Question:
I'm using view injection like this. GridViews are created according to API data.
'''
if(followup.size()>0)
{
for (Followup fData : followup)
{
String followupId= fData.get("id");
LinearLayout lLayout=(LinearLayout) findViewById(R.id.lLayout);
LinearLayout ll1= new LinearLayout(this);
ll1.setOrientation(LinearLayout.VERTICAL);
TextView txtfup= new TextView(this);
txtfup.setBackground(getResources().getDrawable(R.drawable.bg));
txtfup.setTypeface(face);
txtfup.setText(" Followup " + i++);
txtfup.setTextColor(Color.WHITE);
txtfup.setGravity(Gravity.LEFT);
txtfup.setTextSize(18);
LayoutParams params = new LayoutParams(
LayoutParams.FILL_PARENT,
LayoutParams.WRAP_CONTENT
);
txtfup.setLayoutParams(params);
ll1.addView(txtfup);
TextView txtEmpty= new TextView(this);
txtEmpty.setText("");
ll1.addView(txtEmpty);
lLayout.addView(ll1);
RelativeLayout rLayout=new RelativeLayout(this);
LinearLayout.LayoutParams relativeParams = new LinearLayout.LayoutParams(
new LinearLayout.LayoutParams(
LinearLayout.LayoutParams.MATCH_PARENT,
LinearLayout.LayoutParams.WRAP_CONTENT));
relativeParams.setMargins(40, 8, 40, 30);// left, top, right, bottom
rLayout.setLayoutParams(relativeParams);
rLayout.requestLayout();
gridViewF= new GridView(this);
gridViewF.setHorizontalSpacing(10);
gridViewF.setNumColumns(5);
rLayout.addView(gridViewF);
lLayout.addView(rLayout);
//gridViewF.setOnItemClickListener(gridViewOnclickListener_followup);
//---------------------------------
RelativeLayout rLayout1=new RelativeLayout(this);
LinearLayout.LayoutParams relativeParams1 = new LinearLayout.LayoutParams(
new LinearLayout.LayoutParams(
LinearLayout.LayoutParams.MATCH_PARENT,
LinearLayout.LayoutParams.WRAP_CONTENT));
relativeParams1.setMargins(40, 10, 40, 40);// left, top, right, bottom
rLayout1.setLayoutParams(relativeParams);
rLayout1.requestLayout();
TableRow row=new TableRow(this.getApplicationContext());
TableRow row1=new TableRow(this.getApplicationContext());
TableLayout tlayout=new TableLayout(this.getApplicationContext());
row=new TableRow(this);
row1=new TableRow(this);
TableLayout.LayoutParams tableRowParams=
new TableLayout.LayoutParams
(TableLayout.LayoutParams.FILL_PARENT,TableLayout.LayoutParams.WRAP_CONTENT);
tableRowParams.setMargins(6, 2, 6, 2);
row.setLayoutParams(tableRowParams);
row1.setLayoutParams(tableRowParams);
TextView text1=new TextView(this);
TextView text2=new TextView(this);
TextView text3=new TextView(this);
TextView text4=new TextView(this);
text1.setTypeface(face);
text2.setTypeface(face1);
text3.setTypeface(face);
text4.setTypeface(face1);
text1.setTextSize(18);
text2.setTextSize(16);
text3.setTextSize(18);
text4.setTextSize(16);
text1.setHeight(70);
text2.setHeight(70);
text3.setHeight(70);
text4.setHeight(70);
text1.setText("Description : ");
row.addView(text1);
text2.setText(fData.get("note"));
row.addView(text2);
text3.setText("Followup Date : ");
row1.addView(text3);
text4.setText(fData.get("followup_date"));
row1.addView(text4);
tlayout.addView(row);
tlayout.addView(row1);
rLayout1.addView(tlayout);
lLayout.addView(rLayout1);
//-----------------------------
photo= new ArrayList<Followup_Photos>();
for (Followup_Photos photos : followupPhoto) {
if(followupId.equalsIgnoreCase(photos.get("photo_type_id")))
photo.add(new Followup_Photos(photos.get("photo_id"), photos.get("photo_name"), photos.get("date_added"),
photos.get("photo_type_id")));
}
setGridView_Followup(photo);
Log.i(TAG, "followup photos"+ followupPhoto.toString());
Log.i(TAG, "photo array=>"+ photo.toString());
//------------------------------
LinearLayout ll4= new LinearLayout(this);
ll4.setOrientation(LinearLayout.HORIZONTAL);
TextView txtView= new TextView(this);
txtView.setLayoutParams(new LinearLayout.LayoutParams(
LinearLayout.LayoutParams.WRAP_CONTENT,
LinearLayout.LayoutParams.WRAP_CONTENT));
txtView.setHeight(30);
ll4.addView(txtView);
}
'''
But there is a problem when I call gridViewF.setOnItemClickListener. Because more than one gridViews are created inside the loop but are the same name gridViewF. So, may I know any suggestion, please?
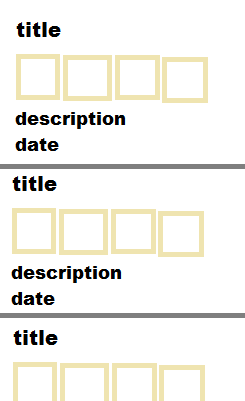
Answer: 1. Get followup size (before the loop)
2. Make GridView array like GridView[] gridview = new GridView[size of followup];(Dont do it inside your for loop. Do it before it)
3. Use for loop using int i old pattern (for ease.. may be u have a better idea) and do gridview[i] = new GridView(Context)(Inside the loop)
4. Now set gridview[i].setonItemClickListener(------------------------);